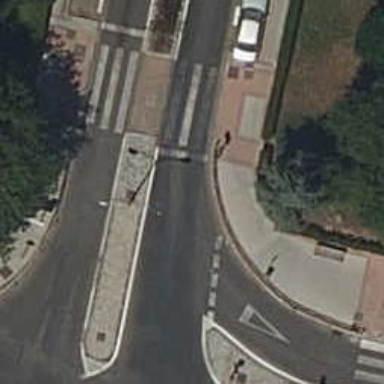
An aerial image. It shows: Road with traffic signals controlling the flow of traffic.